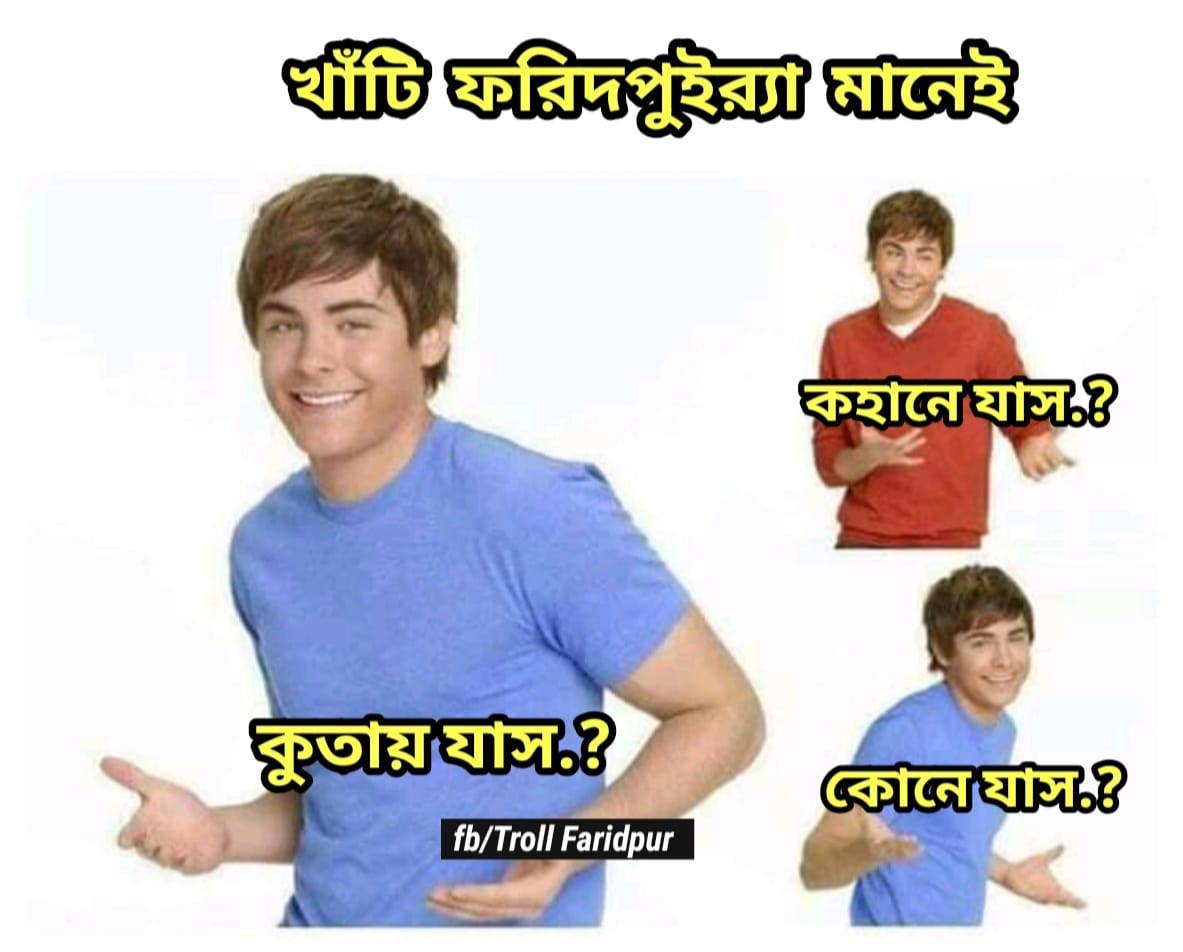
Caption: খাটি ফরিদপুইর‍্যা মানেই    কহানে যাস ?    কুতায় যাস ...  ?     কোনে যাস ...?
Label: non-hate